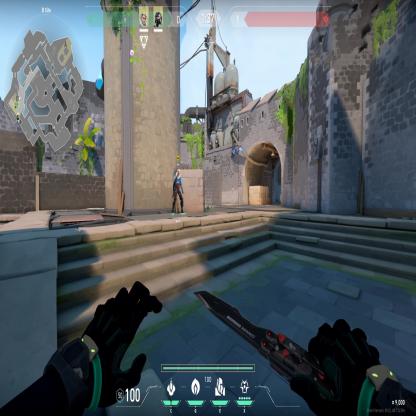
Label: teammate